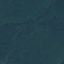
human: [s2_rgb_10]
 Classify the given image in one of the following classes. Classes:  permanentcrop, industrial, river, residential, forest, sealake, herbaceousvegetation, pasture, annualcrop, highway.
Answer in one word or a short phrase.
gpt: Forest